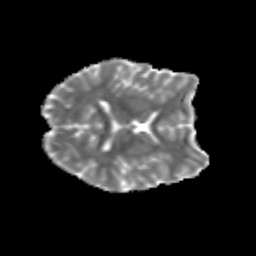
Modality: MD
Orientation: axial
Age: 23
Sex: female
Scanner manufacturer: siemens
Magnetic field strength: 3 T
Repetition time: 3.5 s
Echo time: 0.125 s